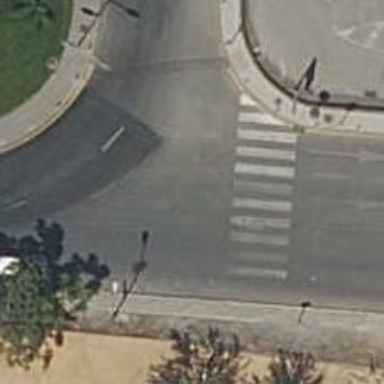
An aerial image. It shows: Road with "give way" sign.